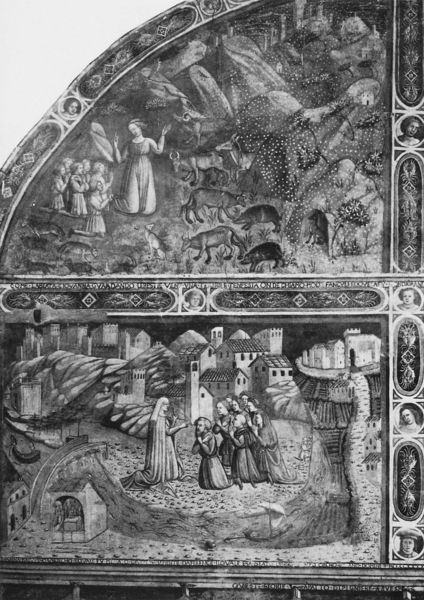
Titel: Ein Heiliger der Bauern: B. Jeanne de Signa
Standort: Signa, Pfarrkirche (EU - I)
Schlagwörter: flügel, gemälde, gott, himmel, weiß, fluss, frauen, stadt, ausschnitt, frau, männer, schwarz, haus, schnee, tiere, ornament, bibel, felder, häuser, hügel, brücke, kirche, höhle, engel, schiff, gebirge, dorf, herde, rundbogen, detail, ornamente, wandgemälde, wandmalerei, tiefe, äcker, foto, fotografie, photographie, burg, schwarzweiss, knien, beten, gebet, altar, photo, mittelalter, fresken, knieen, heilige, fresko, jünger, prophet, szenen, testament, tympanon, lünette, bildfelder, orz